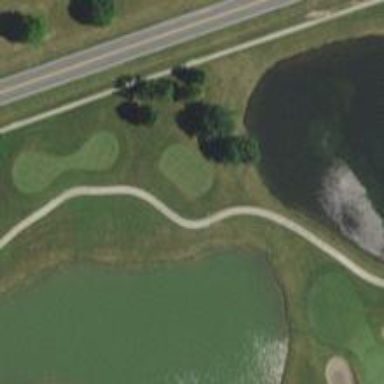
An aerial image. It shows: Path for both road and golf.